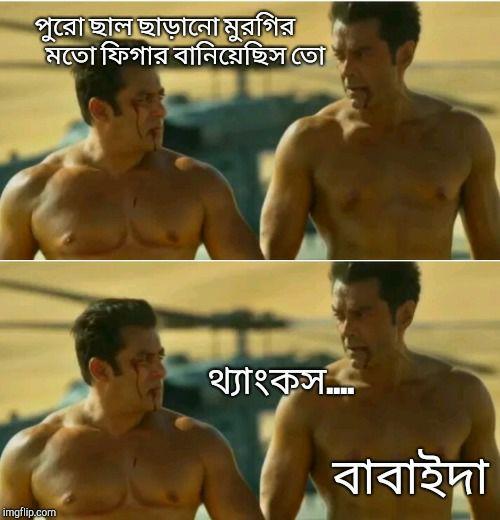
Text: পুরো ছাল ছাড়ানো মুরগির মতো ফিগার বানিয়েছিস তো.. থ্যাংকস বাবাইদা।
Label: Non Hate